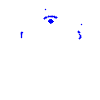
Particle: pion